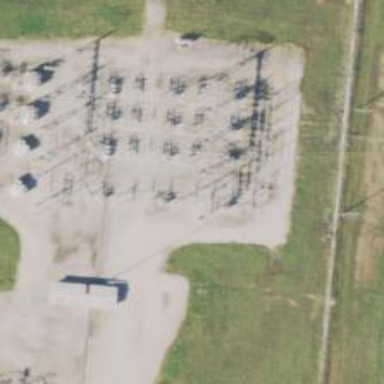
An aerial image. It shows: Switch used for power control.